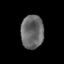
Tissue: skin
Cell type: Epithelial cells
Senescence score: 0.8677
Nuclear area (px): 751
Mean DAPI intensity: 103.465